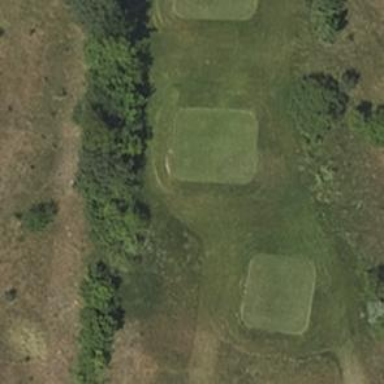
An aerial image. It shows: Golf tee.